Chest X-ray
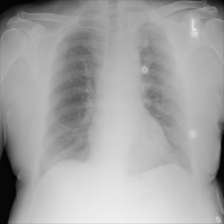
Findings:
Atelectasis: negative
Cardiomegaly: negative
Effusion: negative
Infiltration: negative
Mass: negative
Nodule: negative
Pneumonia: negative
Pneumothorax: negative
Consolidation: negative
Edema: negative
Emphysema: negative
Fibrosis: negative
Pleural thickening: negative
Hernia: negative